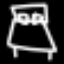
Label: bed